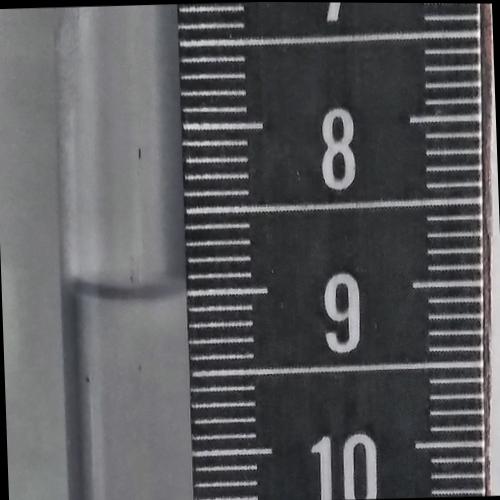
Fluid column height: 9.0 cm